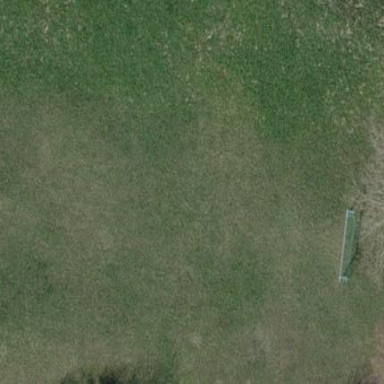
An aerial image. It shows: Grass pitch for leisure activities on the land.